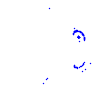
Particle: proton